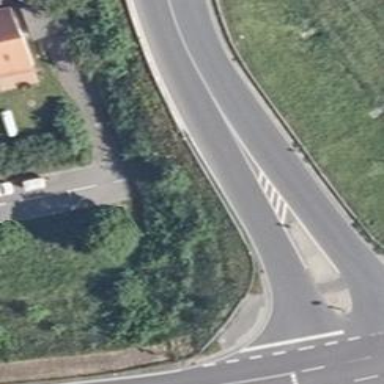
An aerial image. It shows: Traffic calming island.